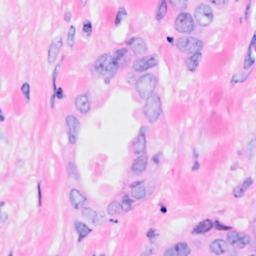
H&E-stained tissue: Breast